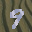
Label: 9